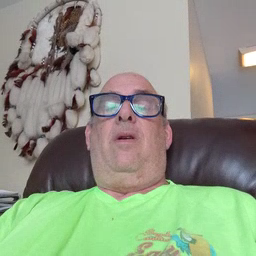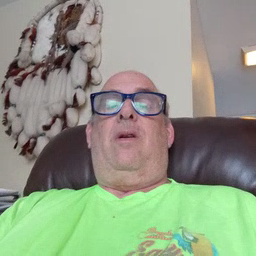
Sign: hide